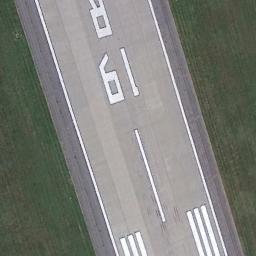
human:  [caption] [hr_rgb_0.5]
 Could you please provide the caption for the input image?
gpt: The runway is on the grass .

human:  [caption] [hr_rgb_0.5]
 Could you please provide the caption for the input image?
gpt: The runway is surrounded by grass .

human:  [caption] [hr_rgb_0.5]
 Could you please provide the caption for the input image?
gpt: The runway goes through the lawn and the designation marking is 19R .

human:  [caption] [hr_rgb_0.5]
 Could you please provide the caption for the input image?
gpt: Next to the runway is a green lawn with white '19R' and short-line signs on the runway .

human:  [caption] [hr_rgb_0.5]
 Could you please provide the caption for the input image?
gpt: There are green meadows beside the runway .